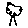
Label: tree